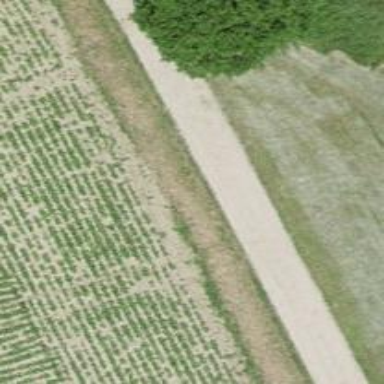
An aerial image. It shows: Agricultural vehicle track with grade2 surface type.